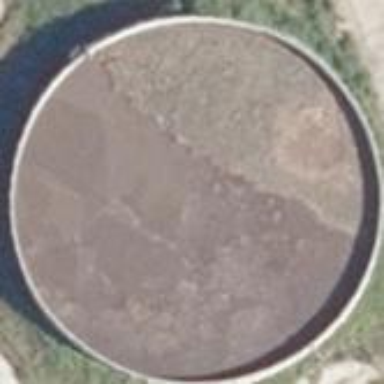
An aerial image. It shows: Storage tank that is man-made.